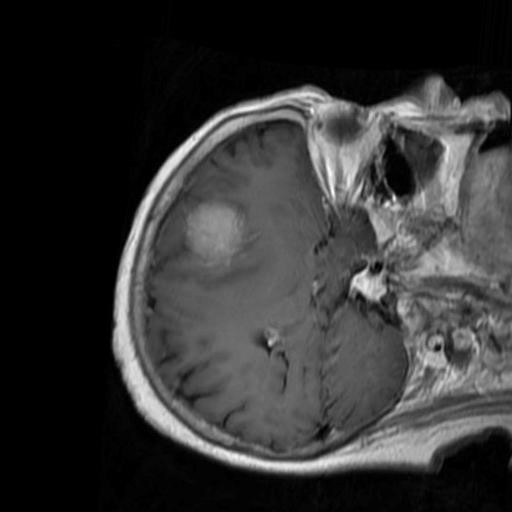
Label: brain_menin